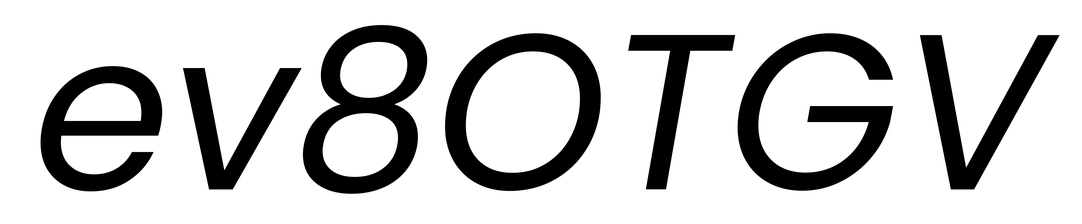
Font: Poppins-Italic